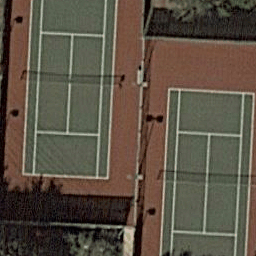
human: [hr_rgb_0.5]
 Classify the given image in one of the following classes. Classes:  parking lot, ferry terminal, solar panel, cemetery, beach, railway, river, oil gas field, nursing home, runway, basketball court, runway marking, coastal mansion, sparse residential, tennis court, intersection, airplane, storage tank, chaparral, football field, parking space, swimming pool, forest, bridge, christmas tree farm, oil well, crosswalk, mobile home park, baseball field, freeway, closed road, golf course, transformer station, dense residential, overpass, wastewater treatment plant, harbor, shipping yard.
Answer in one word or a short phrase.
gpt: tennis court